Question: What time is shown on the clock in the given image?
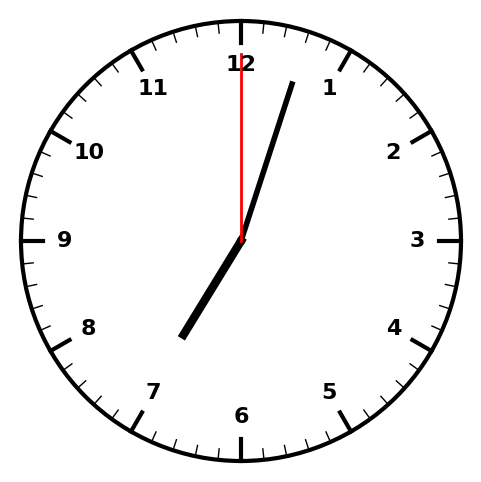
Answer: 07:03:00